Question: I'm trying to scale a container/parent movie clip up so that I effectively zoom in to a point referenced by one of its children. I've figured out how to use globalToLocal to get that point at the center of the stage, but the problem is the registration point for the container clip is (and needs to stay) at the upper left, so when I scale the container clip up, the point does not stay in the center of the screen. Here's my code:
//REVISED:
'''
var stageCenter = new Point(int(stage.stageWidth/2),int(stage.stageHeight)/2);
var parPointLocal = parRef.globalToLocal(stageCenter);
TweenMax.to(treeClip,.5,{x:parPointLocal.x,y:parPointLocal.y,onComplete:doZoom});
function doZoom():void {
var zoomPoint = zoomToMember(treeClip,stageCenter,2);
function zoomToMember(target:MovieClip, center:Point, scale:Number):Point {
var m:Matrix = new Matrix();
m.translate(-center.x, -center.y);//move the center into (0,0)
m.scale(scale, scale);//scale relatively to (0,0) (which is where our center is now)
m.translate(center.x, center.y);//move the center back to its original position
return m.transformPoint(new Point());//transform (0,0) using the whole transformation matrix to calculate the destination of the upper left corner
}
TweenMax.to (treeClip,.5,{x:zoomPoint.x,y:zoomPoint.y,scaleX:2,scaleY:2})
}
'''
When I do this, the zoomed point ends up being somewhere around "Mabel Greer's Toy Shop" - which I imagine was the center point of the stage before the treeClip was tweened so that "Jon Anderson" would be at the center of the stage.

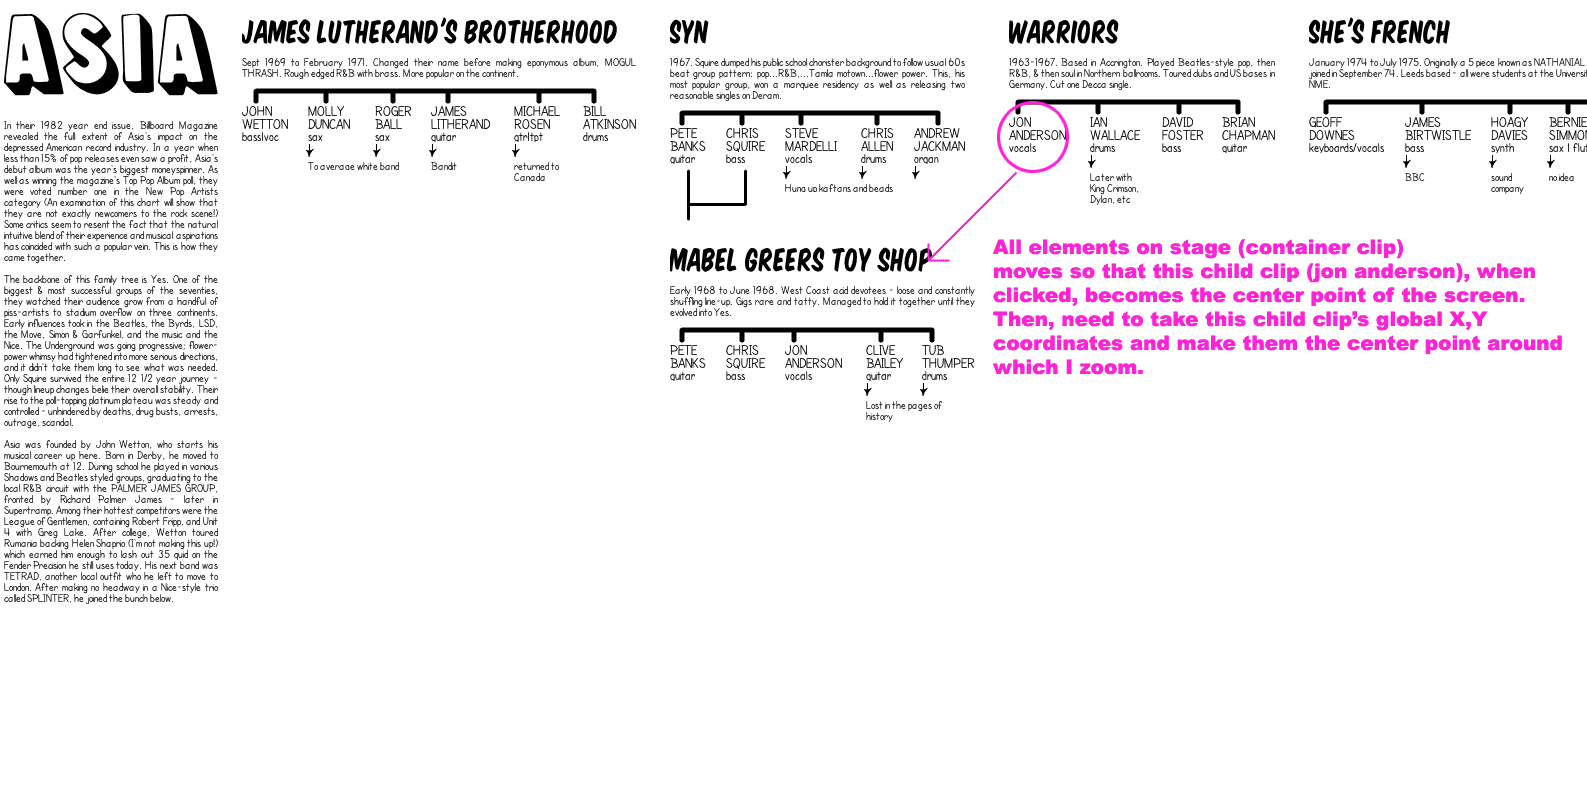
Answer: You need to calculate the destination position of the upper left corner after scaling and tween the x and y properties to it.
The most simple way is to use matrices:
'''
function scale(target:MovieClip, center:Point, scale:Number):Point {
var m:Matrix = new Matrix();
m.translate(-center.x, -center.y);//move the center into (0,0)
m.scale(scale, scale);//scale relatively to (0,0) (which is where our center is now)
m.translate(center.x, center.y);//move the center back to its original position
return m.transformPoint(new Point());//transform (0,0) using the whole transformation matrix to calculate the destination of the upper left corner
}
'''